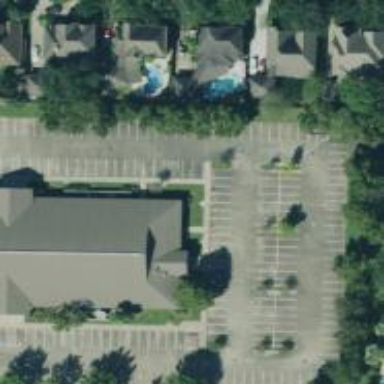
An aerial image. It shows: Parking space is available.